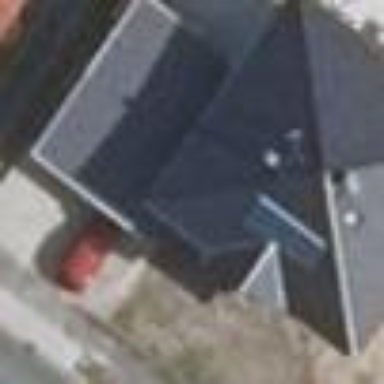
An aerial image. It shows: Beige house with flat grey roof. The house has multiple parts.